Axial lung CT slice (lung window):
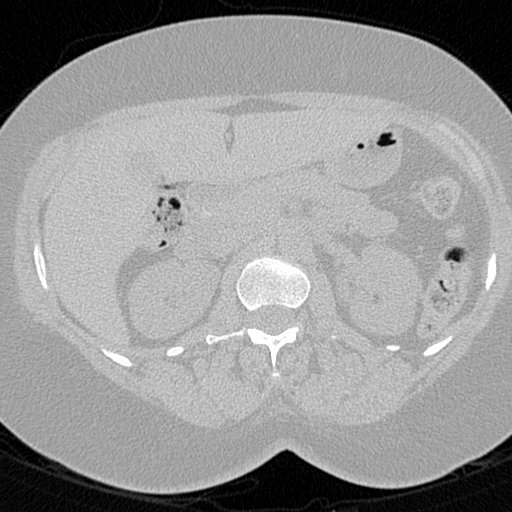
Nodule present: no